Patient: sex F, age 54
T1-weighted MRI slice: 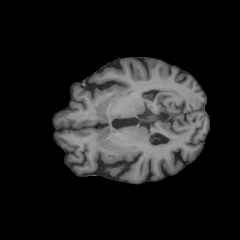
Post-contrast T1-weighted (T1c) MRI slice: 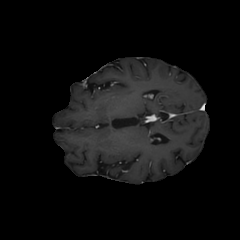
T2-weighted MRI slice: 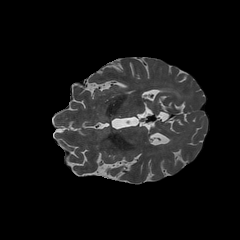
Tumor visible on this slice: no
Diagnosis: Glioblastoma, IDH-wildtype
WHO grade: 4